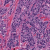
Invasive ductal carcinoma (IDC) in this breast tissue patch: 1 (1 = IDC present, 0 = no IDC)